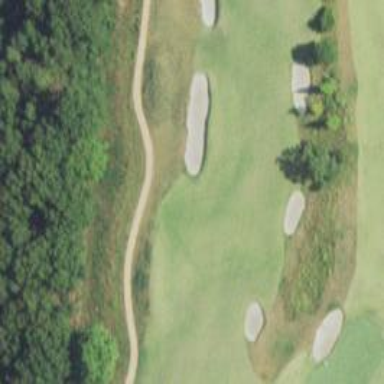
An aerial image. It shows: Golf hole.